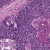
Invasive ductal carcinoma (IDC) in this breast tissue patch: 0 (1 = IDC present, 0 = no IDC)